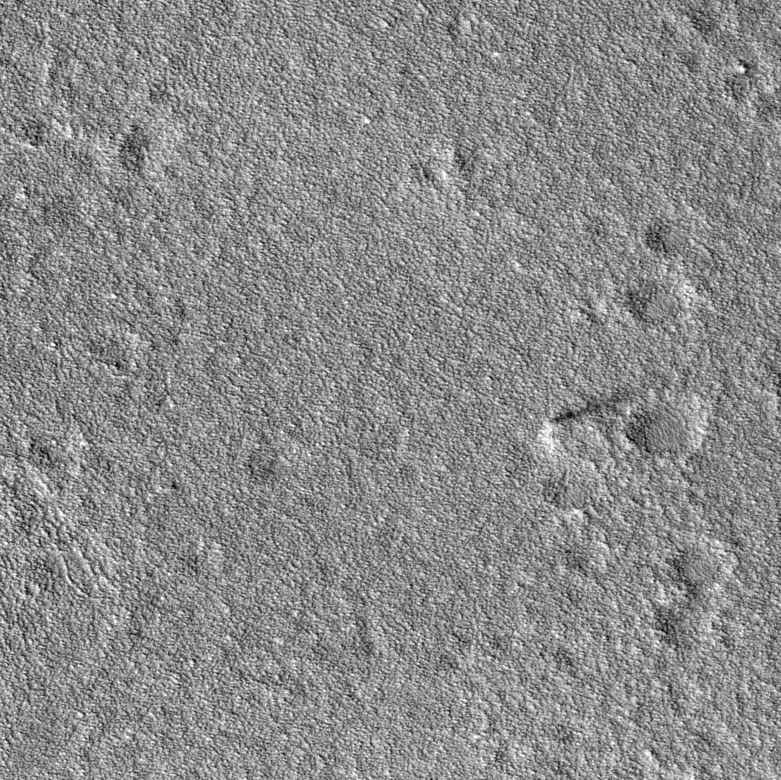
Label: dustdevil